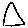
Label: triangle